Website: apple
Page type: account-selection
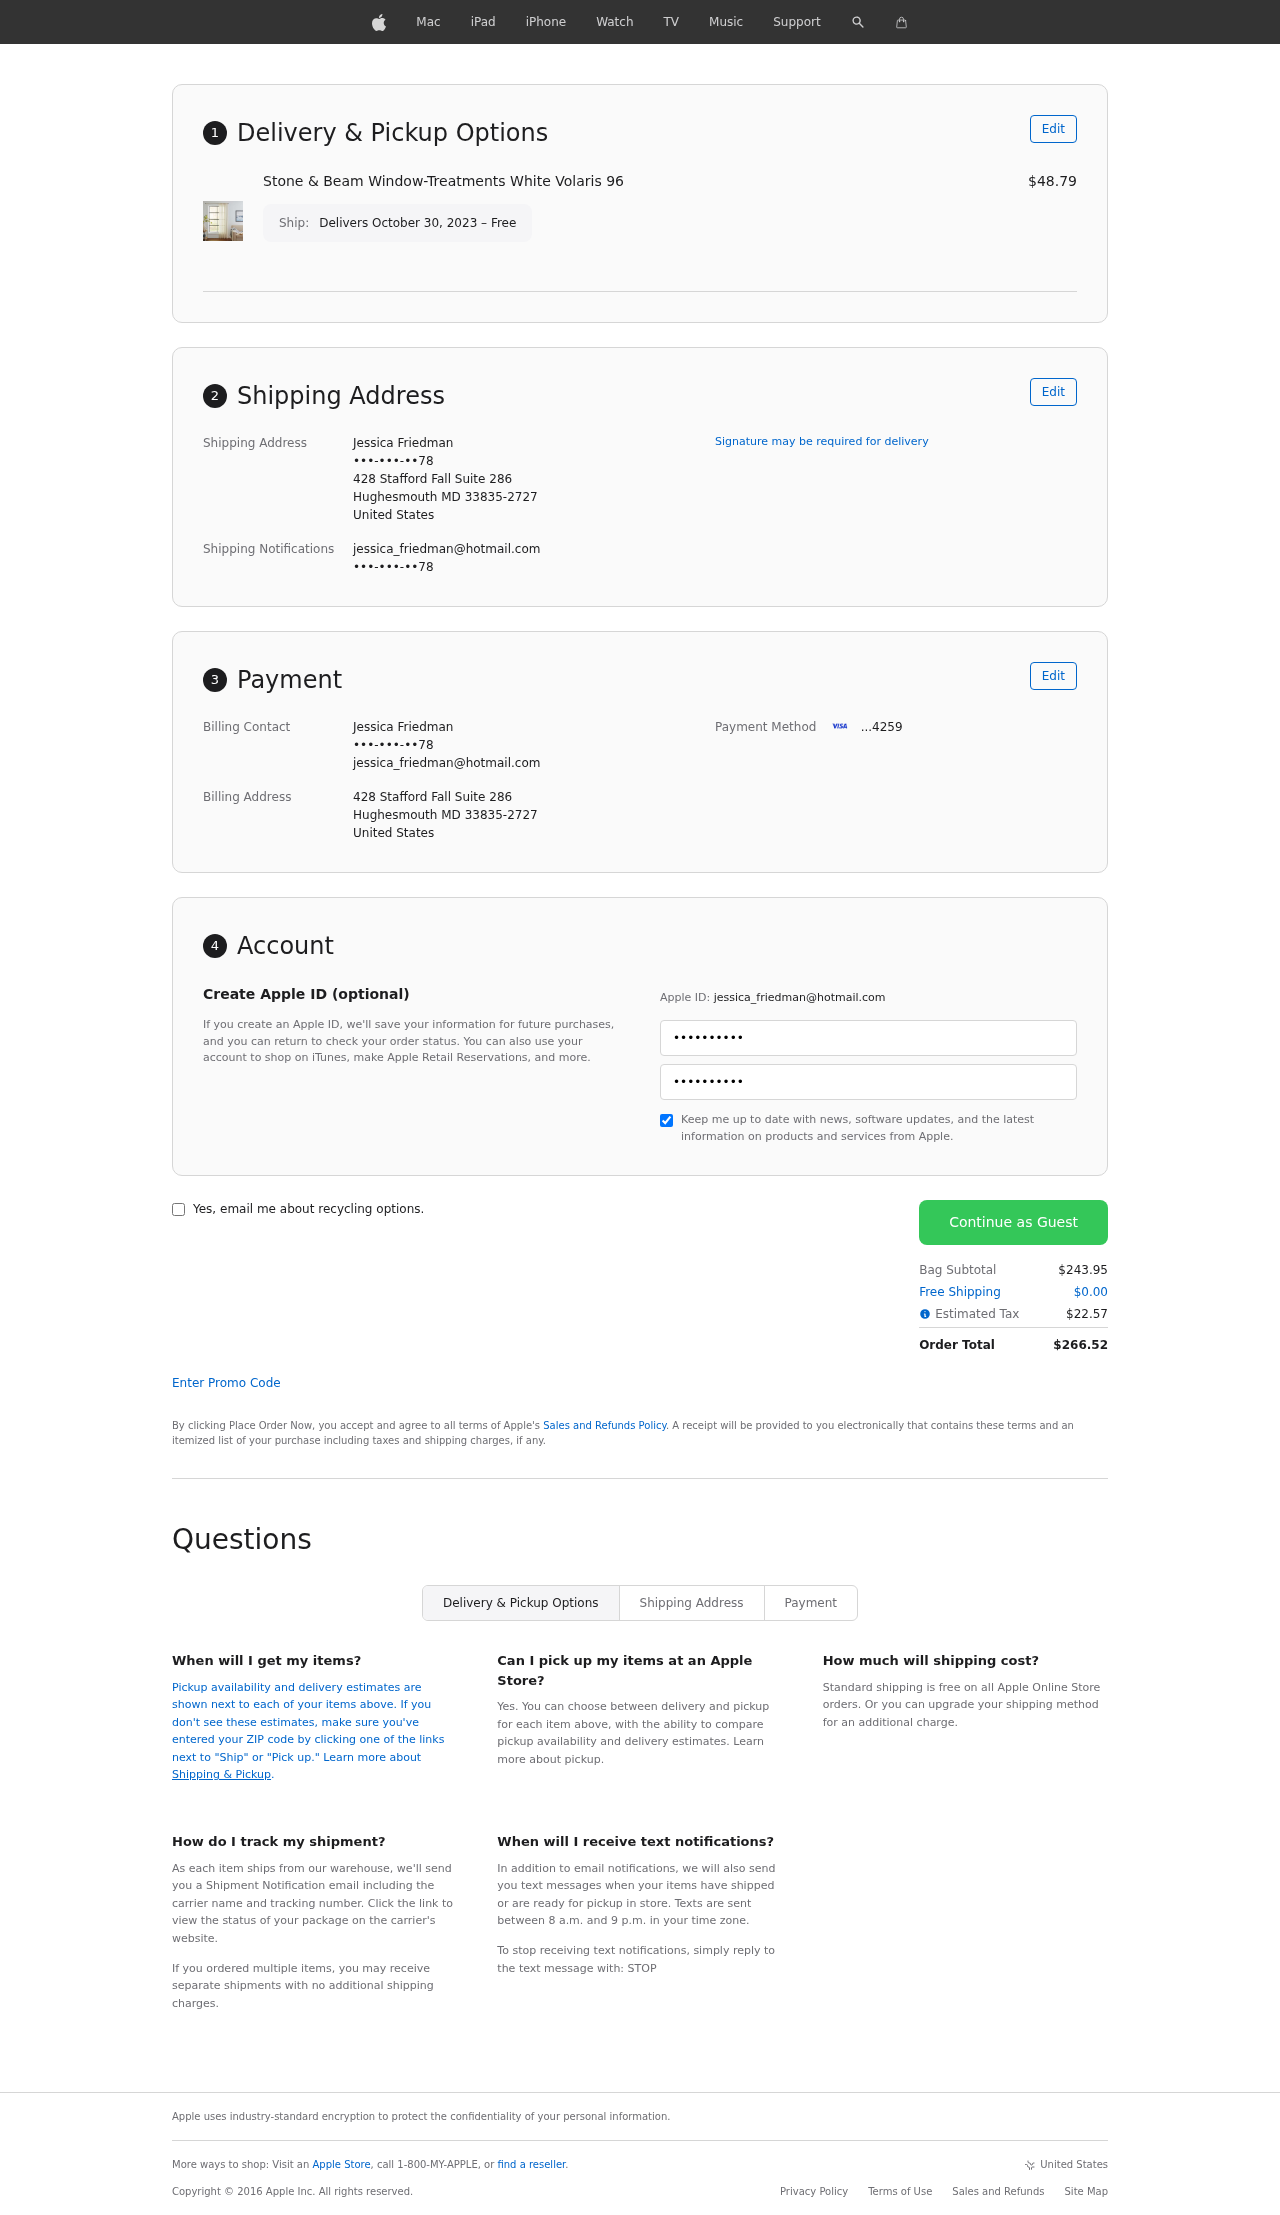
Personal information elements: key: PII_CARD_LAST4
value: ...4259
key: PII_CITY
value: Hughesmouth
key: PII_COUNTRY
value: United States
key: PII_EMAIL
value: jessica_friedman@hotmail.com
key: PII_FULLNAME
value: Jessica Friedman
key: PII_PHONE
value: •••-•••-••78
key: PII_POSTCODE_FULL
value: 33835-2727
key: PII_POSTCODE_FULL
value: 33835
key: PII_STATE_ABBR
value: MD
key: PII_STREET
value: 428 Stafford Fall Suite 286
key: PII_PHONE2
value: •••-•••-••78
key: PII_FIRSTNAME
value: Jessica
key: PII_LASTNAME
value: Friedman
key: PII_FULLNAME2
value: Jessica Friedman
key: PII_FULLNAME3
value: Jessica Friedman
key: PII_FIRSTNAME2
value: Jessica
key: PII_FIRSTNAME3
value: Jessica
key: PII_LASTNAME2
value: Friedman
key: PII_LASTNAME3
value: Friedman
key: PII_FIRSTNAME_DERIVED
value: Jessica
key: PII_LASTNAME_DERIVED
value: Friedman
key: PII_FULLNAME_DERIVED
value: Jessica Friedman
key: PII_NAME_FULL_DERIVED
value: Jessica Friedman
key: PII_PHONE3
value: •••-•••-••78
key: PII_LOGIN_USERNAME
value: jessica_friedman
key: PII_EMAIL2
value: jessica_friedman@hotmail.com
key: PII_EMAIL3
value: jessica_friedman@hotmail.com
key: PII_LOGIN_USERNAME2
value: jessica_friedman
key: PII_LOGIN_USERNAME3
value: jessica_friedman
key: PII_STATE_ABBR2
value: MD
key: PII_POSTCODE
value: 33835
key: PII_POSTCODE_EXT
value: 2727
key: PII_POSTCODE_NUMERIC
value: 33835
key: PII_POSTCODE_EXT_NUMERIC
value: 2727
Product elements: key: PRODUCT1_NAME
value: Stone & Beam Window-Treatments White Volaris 96
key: PRODUCT1_PRICE
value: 48.79
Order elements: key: ORDER_DELIVERY_DATE
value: Delivers October 30, 2023 – Free
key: ORDER_SUBTOTAL
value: $243.95
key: ORDER_SHIPPING_COST
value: $0.00
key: ORDER_TAX
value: $22.57
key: ORDER_TOTAL
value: $266.52